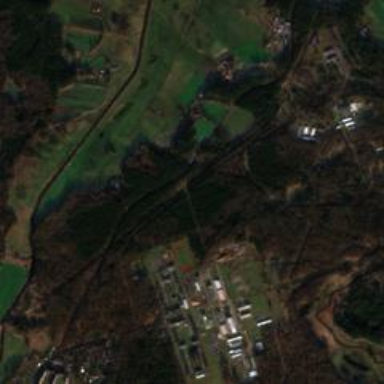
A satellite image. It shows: Military barracks surrounded by fence.